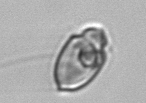
Label: Amphidinium